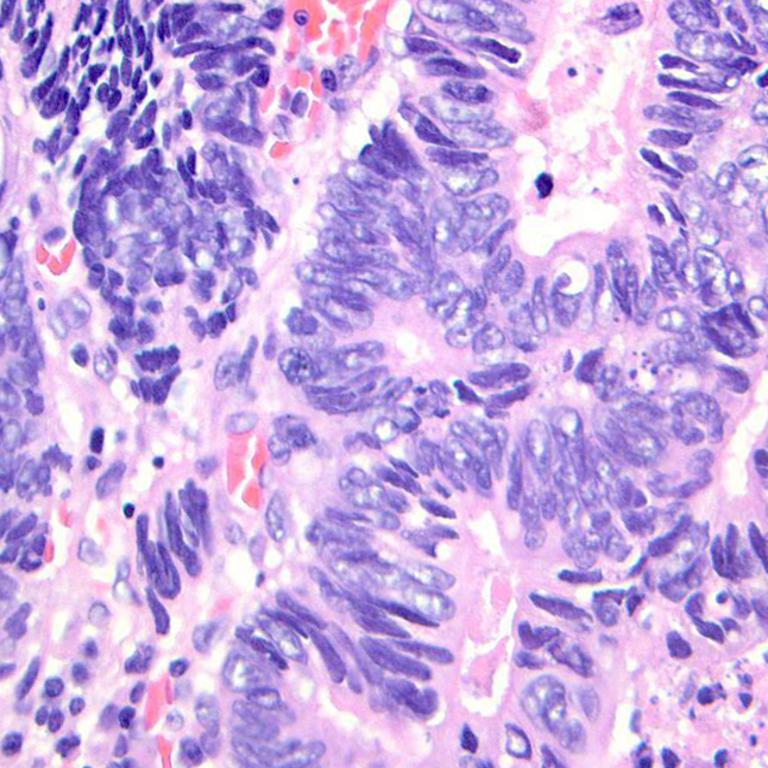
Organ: colon
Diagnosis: adenocarcinomas